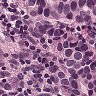
Metastatic tissue present: yes